Interaction volume radius: 10 \u00c5
Interaction volume height: 45 \u00c5
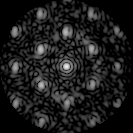
Disorder parameter: 0.3932